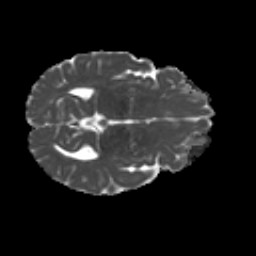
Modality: MD
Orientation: axial
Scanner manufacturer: siemens
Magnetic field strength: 3 T
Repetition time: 4.16 s
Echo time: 0.0806 s